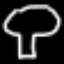
Label: mushroom